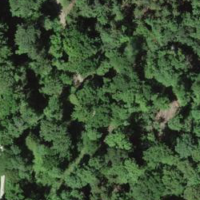
EUNIS habitat code: 41
Species observed at this site:
Filipendula ulmaria